Interaction volume radius: 5 \u00c5
Interaction volume height: 20 \u00c5
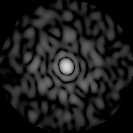
Disorder parameter: 0.8957